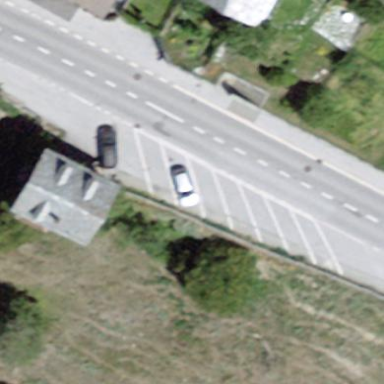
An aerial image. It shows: Parking area along the street side with diagonal orientation.